三年级 · 计数
用如图两辆车运水果, 如果每次每辆车都装满, 怎样安排能恰好运完 10 吨水果?

限载质量 2 吨

限载质量 4 吨
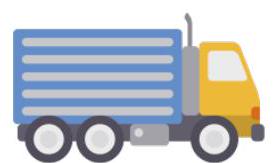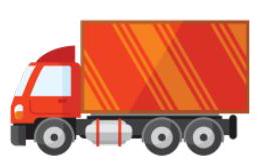
答案: 限载质量 2 吨的车运 1 次, 限载质量 4 吨的车运 2 次或限载质量 2 吨的车运 3 次, 限载质量 4 吨的车运 1 次, 能恰好运完 10 吨水果。

【分析】根据运送水果的吨数, 以及每辆车限载的质量, 可以这样安排: 限载质量 2 吨的车运一次,限载质量 4 吨的车运两次, 即 $2+4+4=10$ 吨, 能恰好运完 10 吨水果; 也可以这样安排: 限载质量 2 吨的车运三次, 限载质量 4 吨的车运一次, 即 $2+2+2+4=10$ 吨, 能恰好运完 10 吨水果, 据此解答。

【详解】方案一, 限载质量 2 吨的运 1 次, 限载质量 4 吨的运 2 次, 恰好能运完;

$2+4+4=10$ (吨)

方案二: 限载质量 2 吨的运 3 次, 限载质量 4 吨的运 1 次, 恰好能运完;

$2+2+2+4=10$ (吨)

答: 限载质量 2 吨的车运 1 次, 限载质量 4 吨的车运 2 次或限载质量 2 吨的车运 3 次, 限载质量 4 吨的车运 1 次, 能恰好运完 10 吨水果。

【点睛】解答本题时应认真分析, 明确几个数量之间的关系, 进而进行计算, 得出结论。